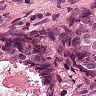
Metastatic tissue present: yes